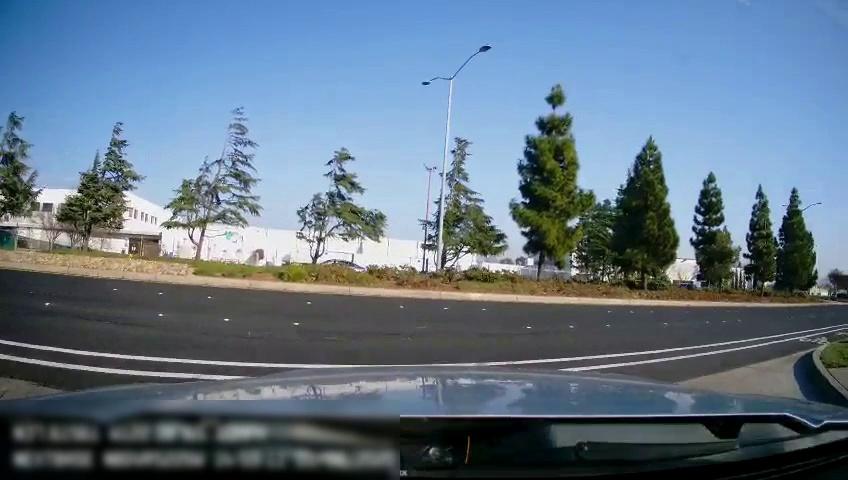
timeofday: Day
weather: Sunny
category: Drivable Space
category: Lanes | Alternate Lane
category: Lanes | Current Lane
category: Lanes | Current Lane